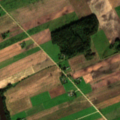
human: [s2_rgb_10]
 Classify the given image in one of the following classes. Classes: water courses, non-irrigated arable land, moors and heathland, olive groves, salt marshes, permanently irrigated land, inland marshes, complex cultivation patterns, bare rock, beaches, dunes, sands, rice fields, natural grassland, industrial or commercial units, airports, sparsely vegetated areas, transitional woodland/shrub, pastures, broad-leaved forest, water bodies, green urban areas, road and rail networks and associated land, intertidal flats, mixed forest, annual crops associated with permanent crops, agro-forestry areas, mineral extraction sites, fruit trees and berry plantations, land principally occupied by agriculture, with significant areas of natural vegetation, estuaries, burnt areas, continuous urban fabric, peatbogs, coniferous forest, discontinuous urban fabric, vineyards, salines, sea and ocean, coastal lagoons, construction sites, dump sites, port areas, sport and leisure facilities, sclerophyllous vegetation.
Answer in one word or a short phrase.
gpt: non-irrigated arable land, water bodies